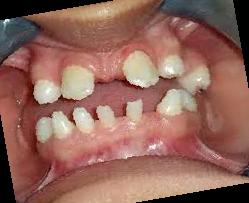
Condition: hypodontia